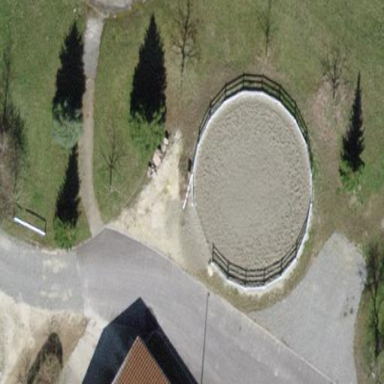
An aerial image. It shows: Leisure land designated for horse riding.